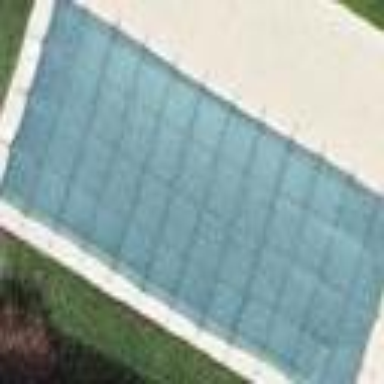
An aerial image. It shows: Swimming pool located in leisure land.